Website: bh-photo
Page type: gifting
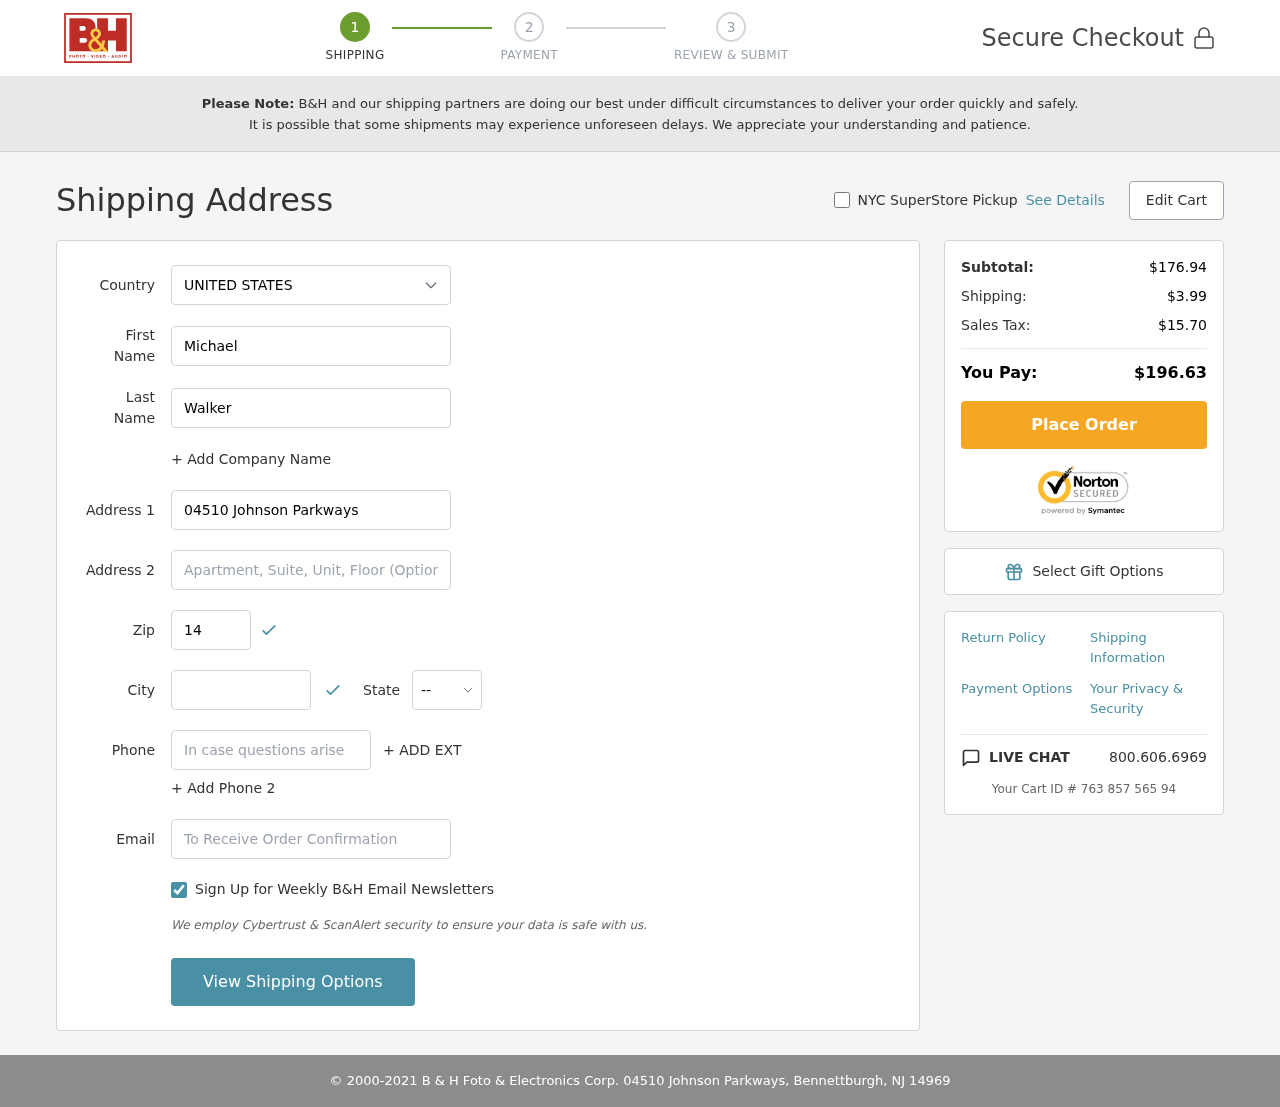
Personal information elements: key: PII_CITY
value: Bennettburgh
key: PII_COUNTRY
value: United States
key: PII_EMAIL
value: michael.walker@hotmail.com
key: PII_FIRSTNAME
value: Michael
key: PII_LASTNAME
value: Walker
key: PII_PHONE
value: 9433333410
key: PII_POSTCODE
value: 14969
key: PII_STATE_ABBR
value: NJ
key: PII_STREET
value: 04510 Johnson Parkways
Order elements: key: ORDER_SUBTOTAL
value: $176.94
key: ORDER_SHIPPING_COST
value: $3.99
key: ORDER_TAX
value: $15.70
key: ORDER_TOTAL
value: $196.63
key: ORDER_ID
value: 763 857 565 94